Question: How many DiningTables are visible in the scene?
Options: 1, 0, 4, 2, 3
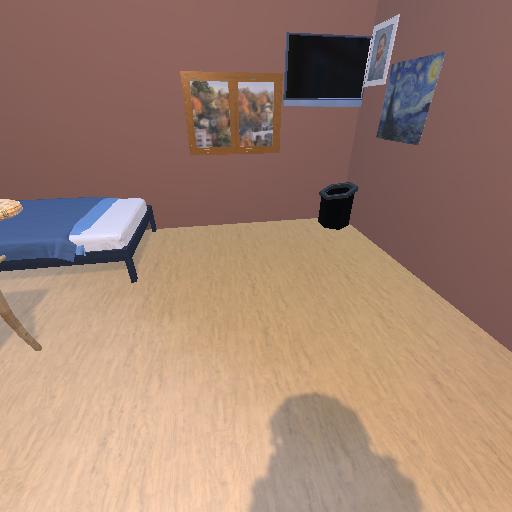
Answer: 1